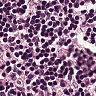
Metastatic tissue present: no